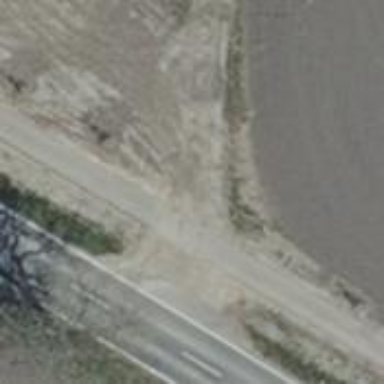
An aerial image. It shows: Asphalt path.